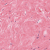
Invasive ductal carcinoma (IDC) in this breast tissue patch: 0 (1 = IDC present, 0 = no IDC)